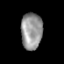
Tissue: prostate
Cell type: T cells
Senescence score: 0.3162
Nuclear area (px): 759
Mean DAPI intensity: 150.462